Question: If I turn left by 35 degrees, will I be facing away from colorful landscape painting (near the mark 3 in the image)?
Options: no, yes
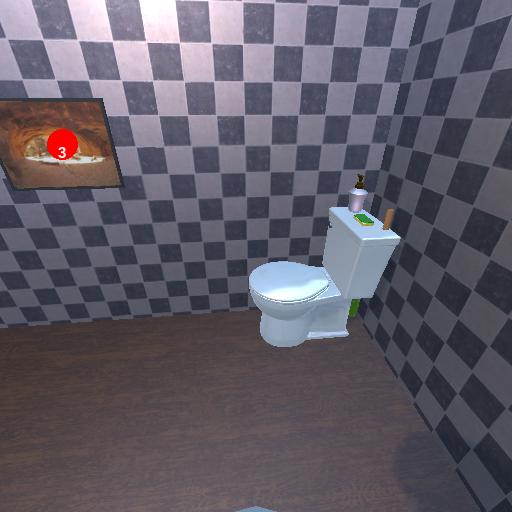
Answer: no